Question: This is how my application looks in volume mixer:

Is there any way to change appearance of Java application in volume mixer? Even custom icon would be nice. In the Task Manager there's also "Java(TM)..." but the icon isn't default.
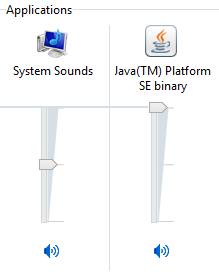
Answer: Solved with <URL>!

But there's free 30-days trial for test purposes.